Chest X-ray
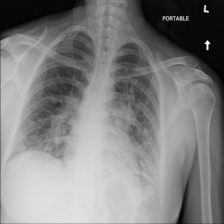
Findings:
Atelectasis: negative
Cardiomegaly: negative
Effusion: negative
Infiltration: negative
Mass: negative
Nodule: negative
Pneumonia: negative
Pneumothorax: negative
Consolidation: negative
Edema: positive
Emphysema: negative
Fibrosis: negative
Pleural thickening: negative
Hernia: negative